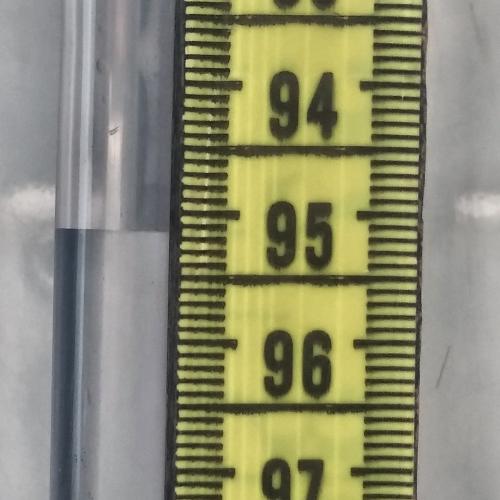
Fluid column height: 95.1 cm